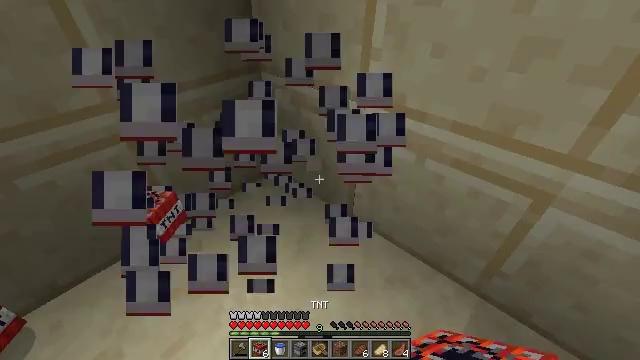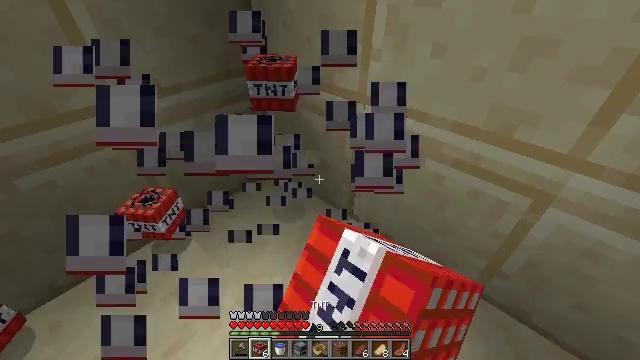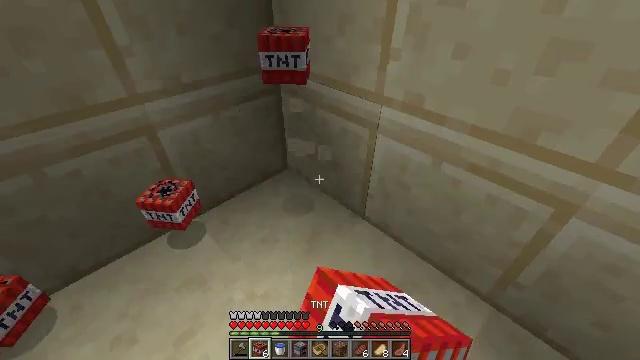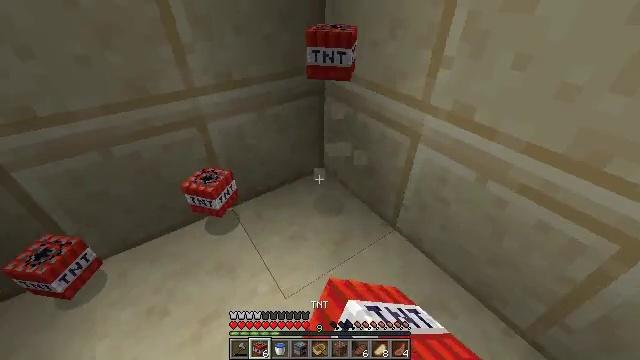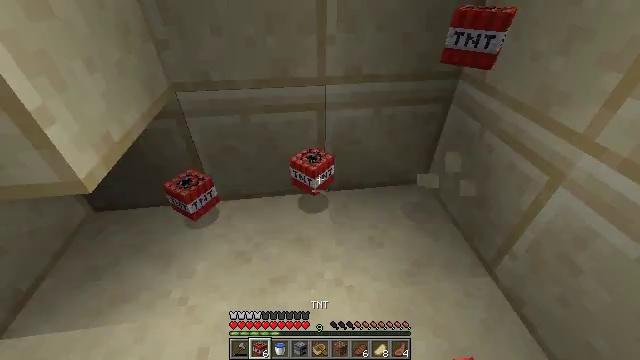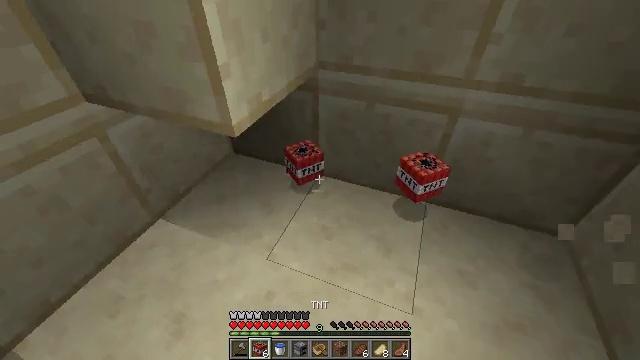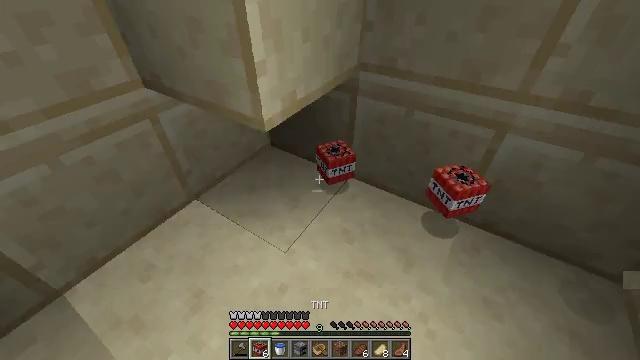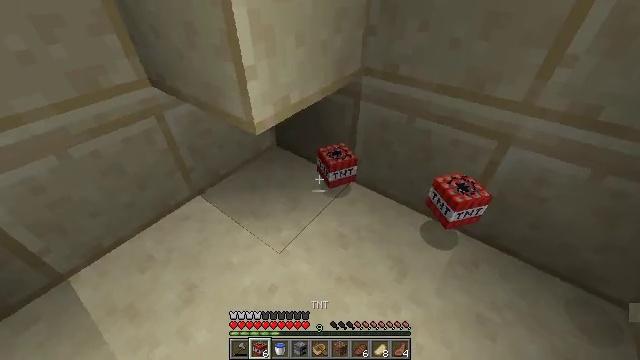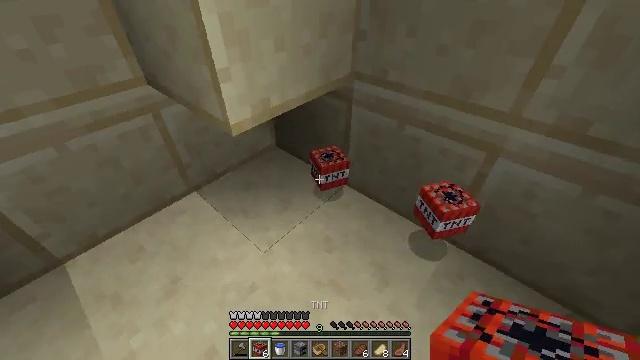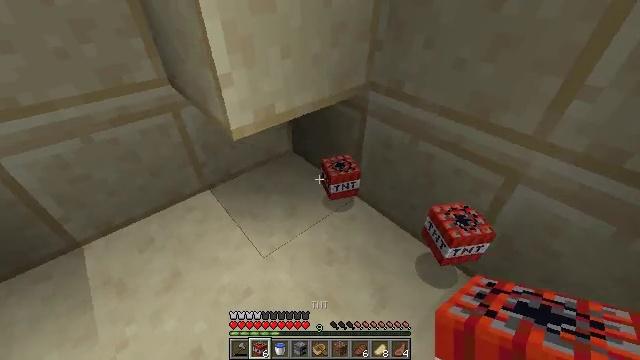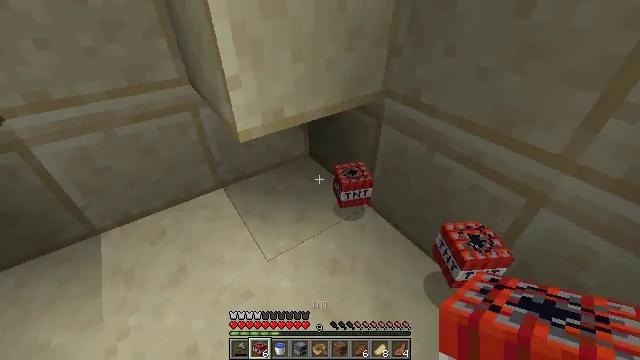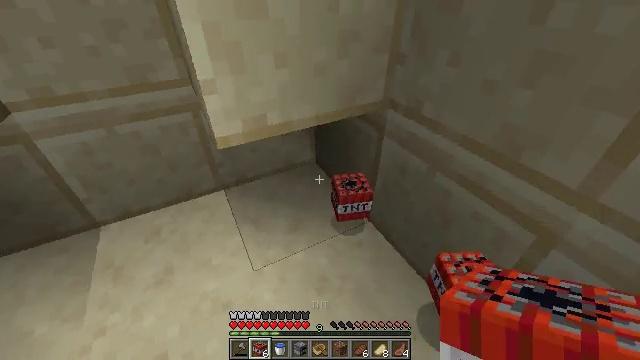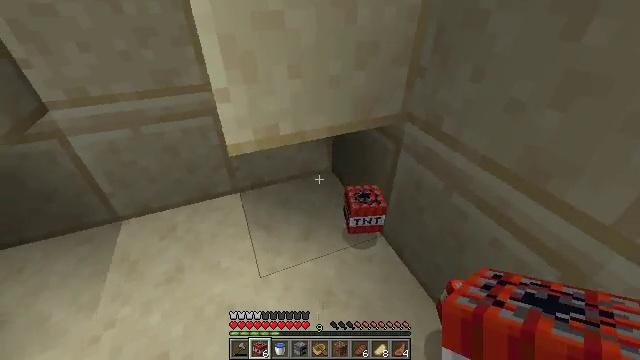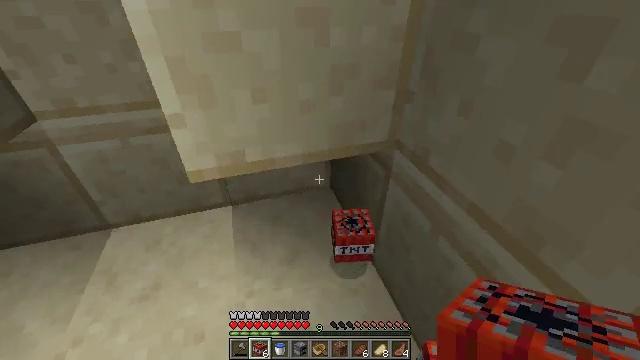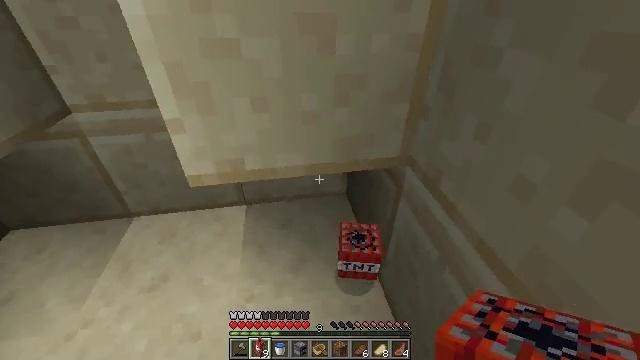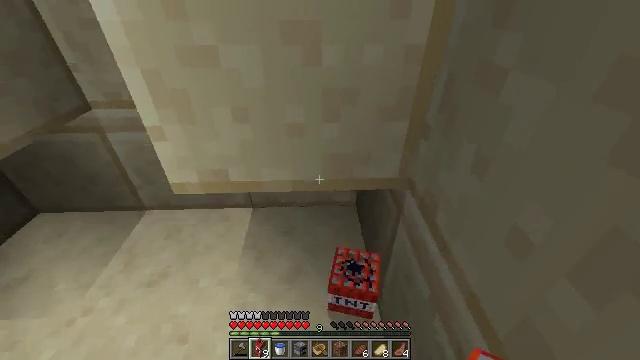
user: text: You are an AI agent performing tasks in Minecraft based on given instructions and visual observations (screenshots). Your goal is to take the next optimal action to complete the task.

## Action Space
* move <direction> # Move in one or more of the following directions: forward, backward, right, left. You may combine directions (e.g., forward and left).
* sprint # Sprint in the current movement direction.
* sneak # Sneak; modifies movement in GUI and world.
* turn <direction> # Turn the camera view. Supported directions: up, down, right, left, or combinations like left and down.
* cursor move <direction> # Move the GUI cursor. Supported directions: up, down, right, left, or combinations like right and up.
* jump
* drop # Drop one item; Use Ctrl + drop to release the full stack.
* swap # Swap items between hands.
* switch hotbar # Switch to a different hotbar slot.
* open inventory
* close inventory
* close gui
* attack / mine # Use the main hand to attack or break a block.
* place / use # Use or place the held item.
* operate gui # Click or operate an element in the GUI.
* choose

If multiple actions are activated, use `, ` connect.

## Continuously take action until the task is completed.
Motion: motion action
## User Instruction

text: Drop a cut sandstone.
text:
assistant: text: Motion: attack / mine
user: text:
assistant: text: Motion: turn left, attack / mine
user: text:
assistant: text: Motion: turn left, attack / mine
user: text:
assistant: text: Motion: turn left
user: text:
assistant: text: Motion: turn left and down
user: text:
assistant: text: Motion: move right, turn left
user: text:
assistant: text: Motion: move right, turn left
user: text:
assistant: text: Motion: move right, turn left
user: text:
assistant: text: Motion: move forward and move right, turn left and up
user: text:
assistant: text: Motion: move forward and move right, turn left
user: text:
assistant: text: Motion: move forward and move right, turn left
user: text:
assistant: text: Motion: move forward and move right, turn left and up
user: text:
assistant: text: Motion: move forward and move right, turn left
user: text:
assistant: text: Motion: move forward and move right, turn left
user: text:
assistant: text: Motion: move forward and move right, turn left
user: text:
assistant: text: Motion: move forward, turn left
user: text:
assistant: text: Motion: move forward, turn left
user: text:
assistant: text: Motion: move forward, turn left
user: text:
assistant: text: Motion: move forward, turn left
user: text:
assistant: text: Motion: turn left
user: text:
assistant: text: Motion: turn left
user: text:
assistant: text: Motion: move back, turn left and down
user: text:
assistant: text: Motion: move back, turn left
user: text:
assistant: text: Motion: move back and move left, turn left
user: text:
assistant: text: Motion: move back and move left, turn left
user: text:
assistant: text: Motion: move left, turn left and up
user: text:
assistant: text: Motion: move left, turn left and up
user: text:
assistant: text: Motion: move left, turn left
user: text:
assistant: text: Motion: no_op
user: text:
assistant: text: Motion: open inventory